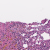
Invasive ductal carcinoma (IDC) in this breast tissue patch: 0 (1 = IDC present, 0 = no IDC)